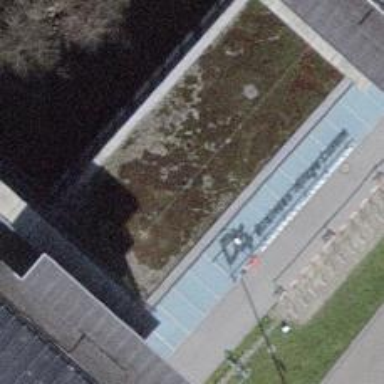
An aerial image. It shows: Building part with flat roof.